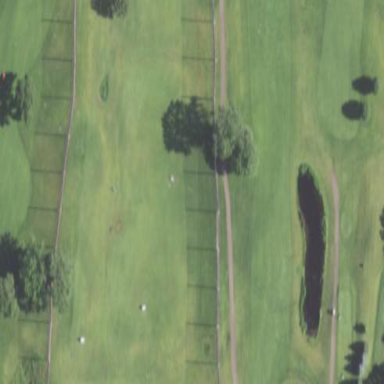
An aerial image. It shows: Grassy area designated as driving range for golf.